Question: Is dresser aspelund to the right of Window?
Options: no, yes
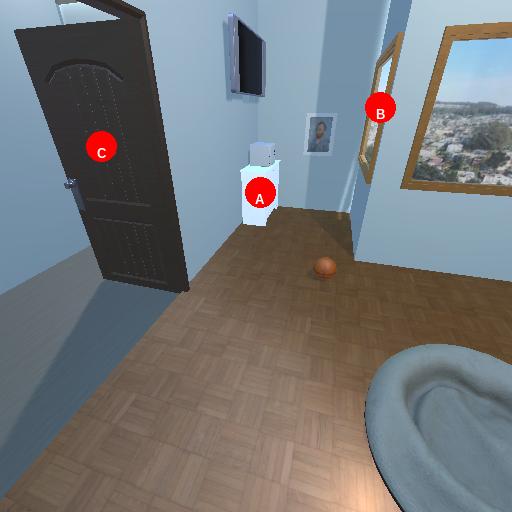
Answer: no